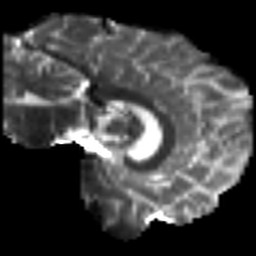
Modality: T2w
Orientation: sagittal
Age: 23
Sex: male
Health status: ill
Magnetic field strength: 3 T
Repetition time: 9 s
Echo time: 0.093 s